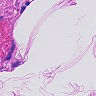
Metastatic tissue present: no